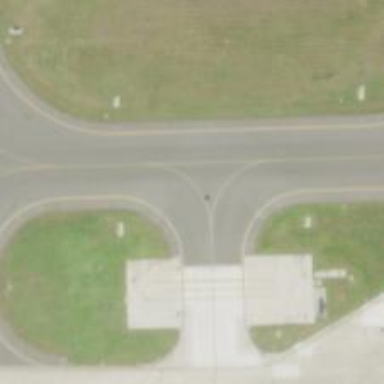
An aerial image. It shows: View of taxiway at the airport.